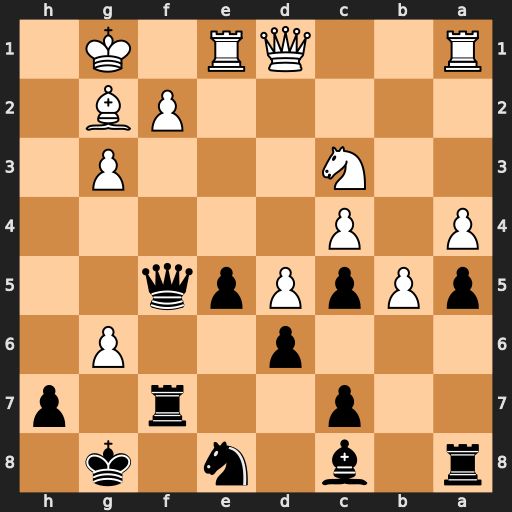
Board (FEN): r1b1n1k1/2p2r1p/3p2P1/pPpPpq2/P1P5/2N3P1/5PB1/R2QR1K1
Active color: b
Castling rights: -
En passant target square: -
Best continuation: Qxf2+ Kh2 hxg6